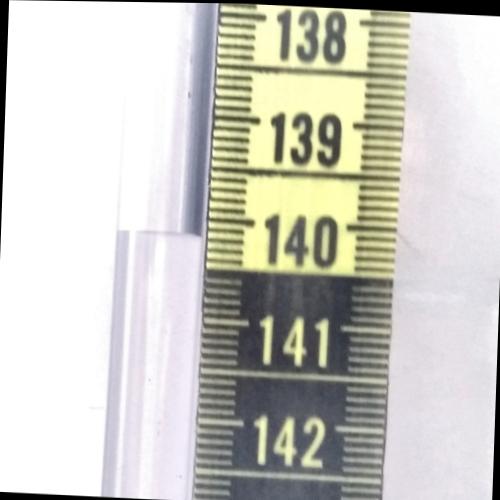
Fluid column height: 140.2 cm